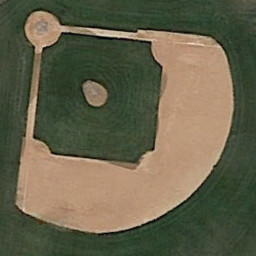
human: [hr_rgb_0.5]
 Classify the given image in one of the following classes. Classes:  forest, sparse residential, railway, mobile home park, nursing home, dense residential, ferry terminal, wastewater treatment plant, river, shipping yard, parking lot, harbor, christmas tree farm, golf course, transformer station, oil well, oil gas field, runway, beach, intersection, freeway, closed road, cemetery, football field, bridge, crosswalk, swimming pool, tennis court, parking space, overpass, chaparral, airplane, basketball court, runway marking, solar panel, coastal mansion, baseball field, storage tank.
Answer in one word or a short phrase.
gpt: baseball field